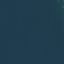
Land use / land cover class: SeaLake